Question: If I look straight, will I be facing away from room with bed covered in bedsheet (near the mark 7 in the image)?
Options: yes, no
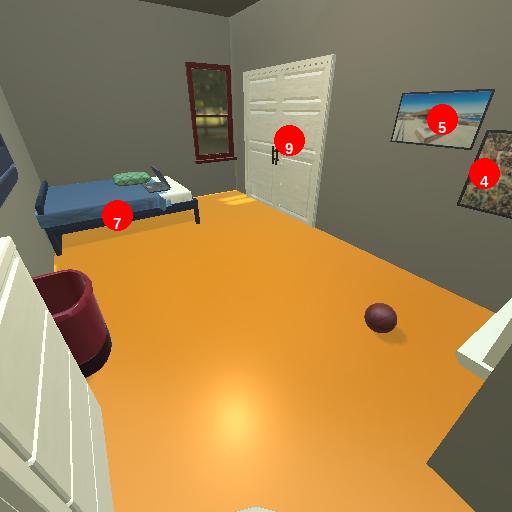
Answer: yes